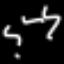
Label: squiggle